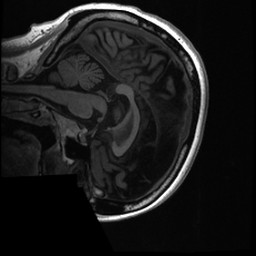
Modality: T1w
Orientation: sagittal
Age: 38
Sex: female